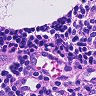
Metastatic tissue present: no